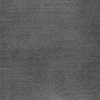
Atmospheric dust classification: dusty